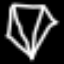
Label: diamond